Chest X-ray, AP view. Patient: 65 years old, sex M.
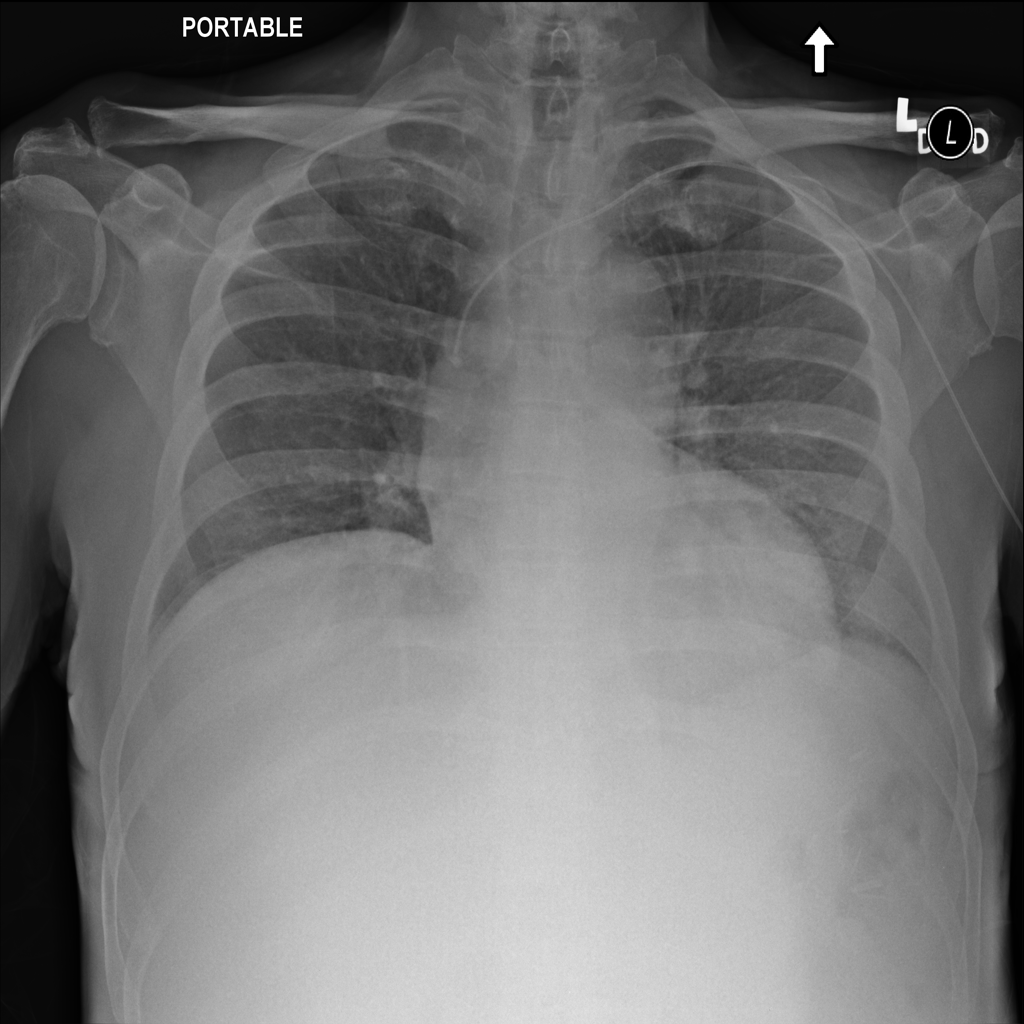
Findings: No Finding